Question: I am using UISplitViewController inside UITabbarController. Now the problem is that when I am trying to set translucent property of tabbar to NO then it shows an additional bar above the tab bar as shown in picture below.

Your help regarding the problem will be highly appreciated.
Thanks
'''
- (void)setupTabbar {
tabBarController = [[UITabBarController alloc] init];
tabBarController.delegate = self;
if (SYSTEM_VERSION_GREATER_THAN_OR_EQUAL_TO(@"7.0")) {
tabBarController.tabBar.barTintColor = UIColorFromRGB(kTabbarTintColor);
tabBarController.tabBar.tintColor = [UIColor whiteColor];
}
UINavigationController *homeNavController = [[UINavigationController alloc] initWithRootViewController:[root getViewController]];
if (SYSTEM_VERSION_GREATER_THAN_OR_EQUAL_TO(@"7.0")) {
homeNavController.navigationBar.barTintColor = UIColorFromRGB(kNavigationTintColor);
homeNavController.toolbar.barTintColor = UIColorFromRGB(kNavigationTintColor);
}
else {
homeNavController.navigationBar.tintColor = UIColorFromRGB(kNavigationTintColor);
homeNavController.toolbar.tintColor = UIColorFromRGB(kNavigationTintColor);
}
if (IS_IPAD_LAYOUT_ENABLED) {
if (UI_USER_INTERFACE_IDIOM() == UIUserInterfaceIdiomPad) {
_homeSplitViewController = [[UISplitViewController alloc] init];
category *objCategory = [[category alloc] init];
objCategory.category_id = kInstructionsCategoryId;
articleview *instructionsView = (articleview *)[objCategory getViewController];
UINavigationController *placeHolderNavController = [[UINavigationController alloc] initWithRootViewController:instructionsView];
_homeSplitViewController.delegate = instructionsView;
if (SYSTEM_VERSION_GREATER_THAN_OR_EQUAL_TO(@"7.0")) {
placeHolderNavController.navigationBar.barTintColor = UIColorFromRGB(kNavigationTintColor);
placeHolderNavController.toolbar.barTintColor = UIColorFromRGB(kNavigationTintColor);
}
else {
placeHolderNavController.navigationBar.tintColor = UIColorFromRGB(kNavigationTintColor);
placeHolderNavController.toolbar.tintColor = UIColorFromRGB(kNavigationTintColor);
}
_homeSplitViewController.viewControllers = [NSArray arrayWithObjects:homeNavController, placeHolderNavController, nil];
_homeSplitViewController.tabBarItem.title = @"Home";
_homeSplitViewController.tabBarItem.image = [UIImage imageNamed:@"home_ico.png"];
}
else {
homeNavController.tabBarItem.title = @"Home";
homeNavController.tabBarItem.image = [UIImage imageNamed:@"home_ico.png"];
}
}
else {
homeNavController.tabBarItem.title = @"Home";
homeNavController.tabBarItem.image = [UIImage imageNamed:@"home_ico.png"];
}
settingsviewcontroller *settingsViewController = [[settingsviewcontroller alloc] initWithNibName:@"settingsviewcontroller" bundle:nil];
UINavigationController *settingsNavController = [[UINavigationController alloc] initWithRootViewController:settingsViewController];
if (SYSTEM_VERSION_GREATER_THAN_OR_EQUAL_TO(@"7.0")) {
settingsNavController.navigationBar.barTintColor = UIColorFromRGB(kNavigationTintColor);
}
else {
settingsNavController.navigationBar.tintColor = UIColorFromRGB(kNavigationTintColor);
}
settingsNavController.tabBarItem.title = @"More";
settingsNavController.tabBarItem.image = [UIImage imageNamed:@"more_ico.png"];
SearchViewController *searchViewController = [[SearchViewController alloc] initWithNibName:@"SearchViewController" bundle:nil];
UINavigationController *searchNavController = [[UINavigationController alloc] initWithRootViewController:searchViewController];
if (SYSTEM_VERSION_GREATER_THAN_OR_EQUAL_TO(@"7.0")) {
searchNavController.navigationBar.barTintColor = UIColorFromRGB(kNavigationTintColor);
searchNavController.toolbar.barTintColor = UIColorFromRGB(kNavigationTintColor);
}
else {
searchNavController.navigationBar.tintColor = UIColorFromRGB(kNavigationTintColor);
searchNavController.toolbar.tintColor = UIColorFromRGB(kNavigationTintColor);
}
searchNavController.tabBarItem.title = @"Search";
searchNavController.tabBarItem.image = [UIImage imageNamed:@"search_ico.png"];
category *objCategory = [[category alloc] init];
objCategory.category_id = kMenuBar2CatId;
objCategory.screen_type = @"list";
objCategory.short_label = kMenuBar2Title;
UINavigationController *navController2 = [[UINavigationController alloc] initWithRootViewController:[objCategory getViewController]];
if (SYSTEM_VERSION_GREATER_THAN_OR_EQUAL_TO(@"7.0")) {
navController2.navigationBar.barTintColor = UIColorFromRGB(kNavigationTintColor);
navController2.toolbar.barTintColor = UIColorFromRGB(kNavigationTintColor);
}
else {
navController2.navigationBar.tintColor = UIColorFromRGB(kNavigationTintColor);
navController2.toolbar.tintColor = UIColorFromRGB(kNavigationTintColor);
}
navController2.tabBarItem.title = kMenuBar2Title;
navController2.tabBarItem.image = [UIImage imageNamed:kMenuBarIcon2];
MyScheduleViewController *placeHolderVC = [[MyScheduleViewController alloc] initWithNibName:@"MyScheduleViewController" bundle:nil];
UINavigationController *navController3 = [[UINavigationController alloc] initWithRootViewController:placeHolderVC];
if (SYSTEM_VERSION_GREATER_THAN_OR_EQUAL_TO(@"7.0")) {
navController3.navigationBar.barTintColor = UIColorFromRGB(kNavigationTintColor);
navController3.toolbar.barTintColor = UIColorFromRGB(kNavigationTintColor);
}
else {
navController3.navigationBar.tintColor = UIColorFromRGB(kNavigationTintColor);
navController3.toolbar.tintColor = UIColorFromRGB(kNavigationTintColor);
}
navController3.tabBarItem.title = kMenuBar3Title;
navController3.tabBarItem.image = [UIImage imageNamed:kMenuBarIcon3];
[objCategory release];
if (IS_IPAD_LAYOUT_ENABLED) {
if (UI_USER_INTERFACE_IDIOM() == UIUserInterfaceIdiomPad) {
tabBarController.viewControllers = [NSArray arrayWithObjects:_homeSplitViewController, searchNavController, navController2, navController3, settingsNavController, nil];
}
else {
tabBarController.viewControllers = [NSArray arrayWithObjects:homeNavController, searchNavController, navController2, navController3, settingsNavController, nil];
}
}
else {
tabBarController.viewControllers = [NSArray arrayWithObjects:homeNavController, searchNavController, navController2, navController3, settingsNavController, nil];
}
if (SYSTEM_VERSION_GREATER_THAN_OR_EQUAL_TO(@"7.0")) {
self.window.tintColor = [UIColor whiteColor];
}
tabBarController.tabBar.translucent = NO;
self.window.backgroundColor = [UIColor whiteColor];
self.window.rootViewController = tabBarController;
'''
}
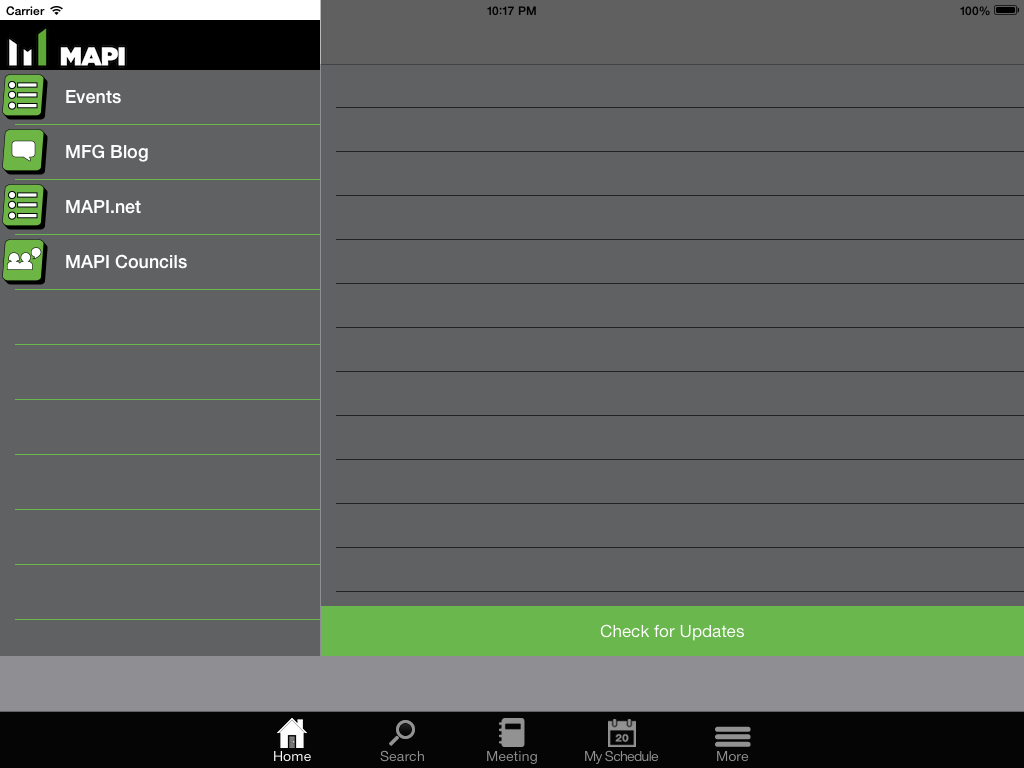
Answer: Just add this code on master's 'viewDidLoad':
'''
self.splitViewController?.extendedLayoutIncludesOpaqueBars = true
'''